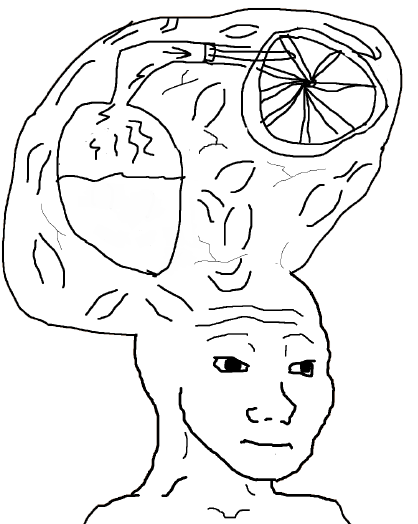
Label: 5_Brainiak